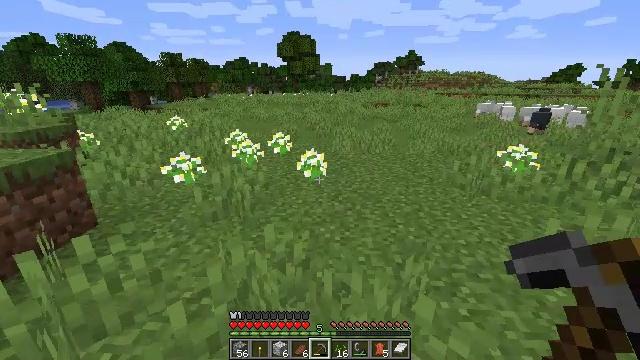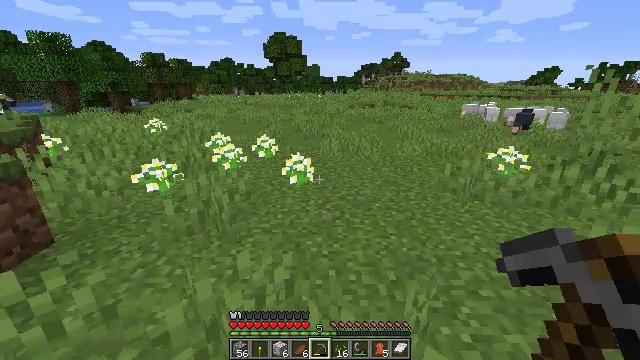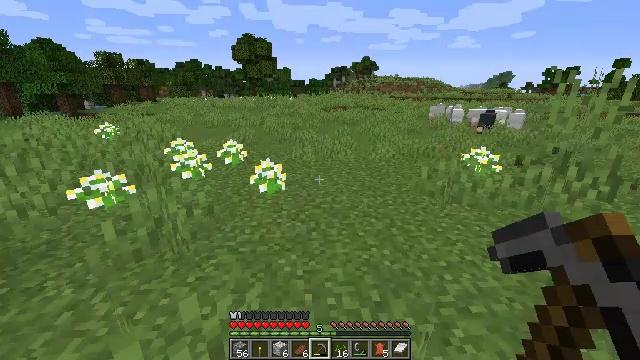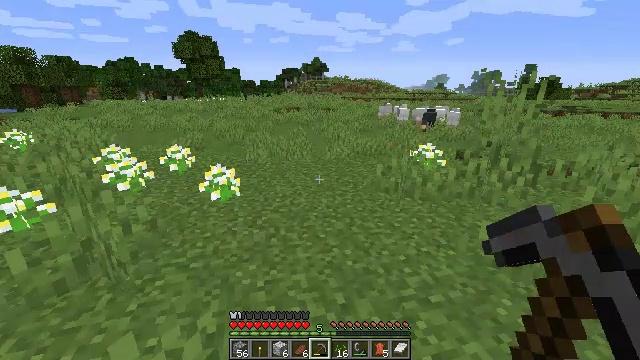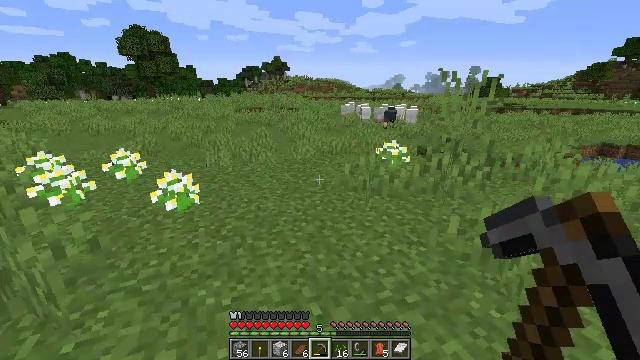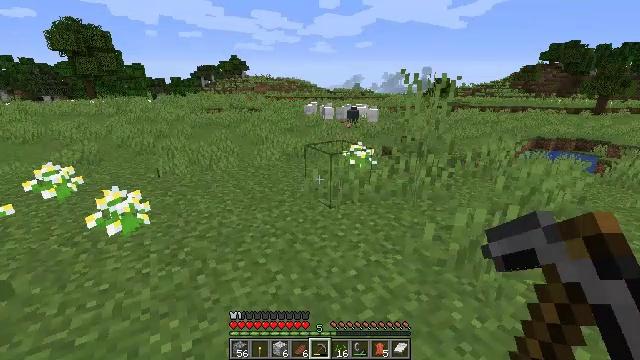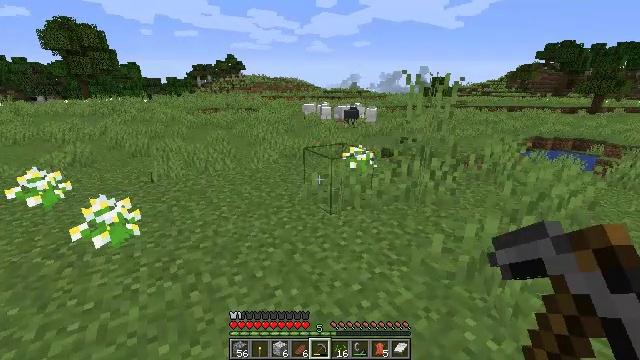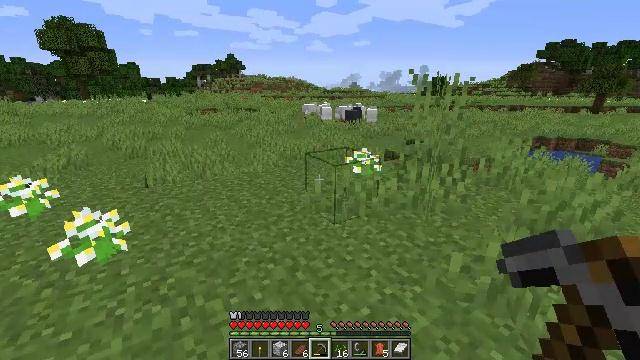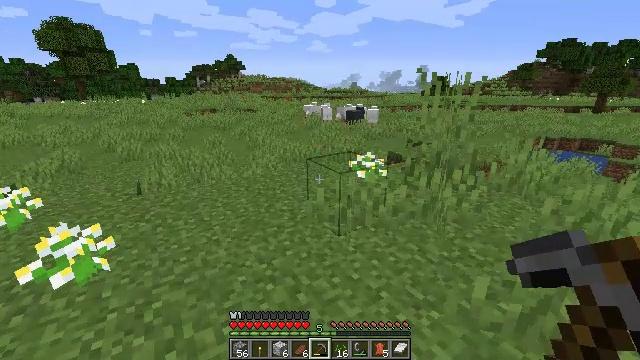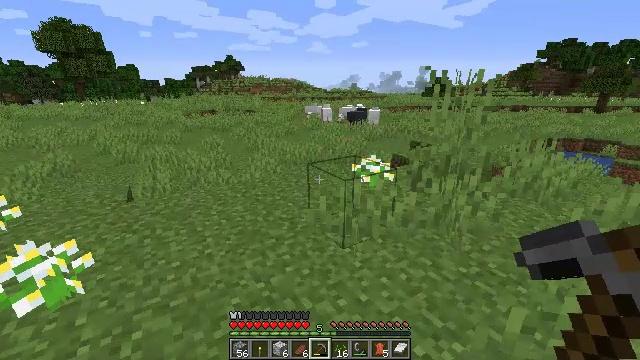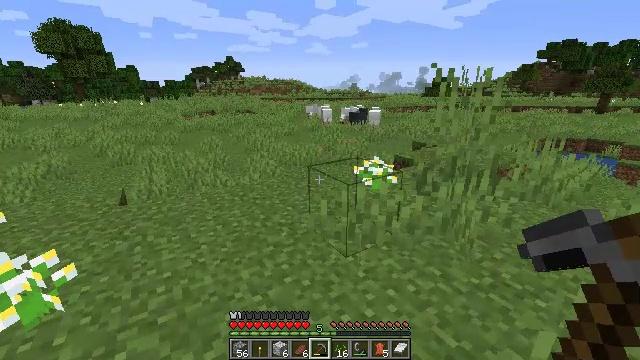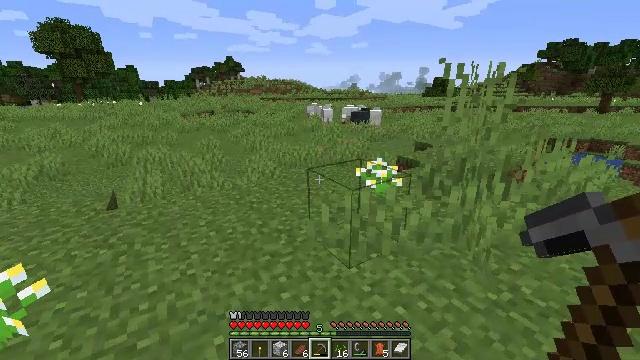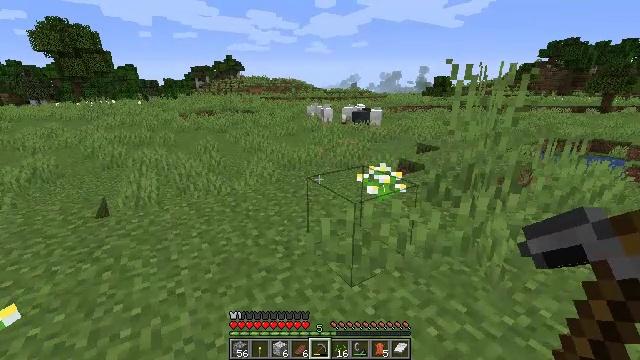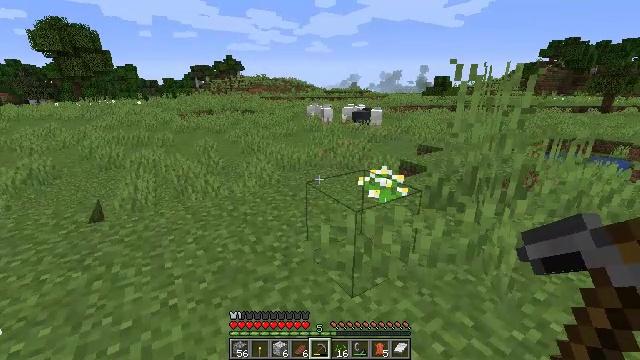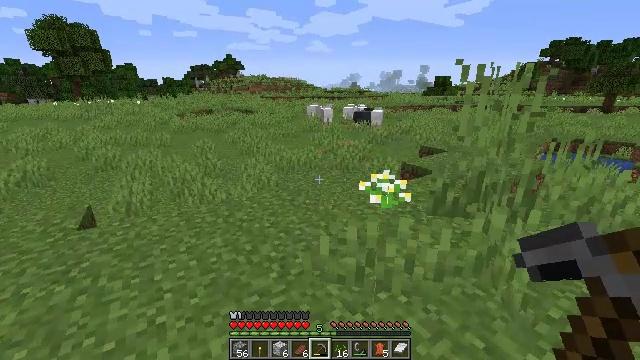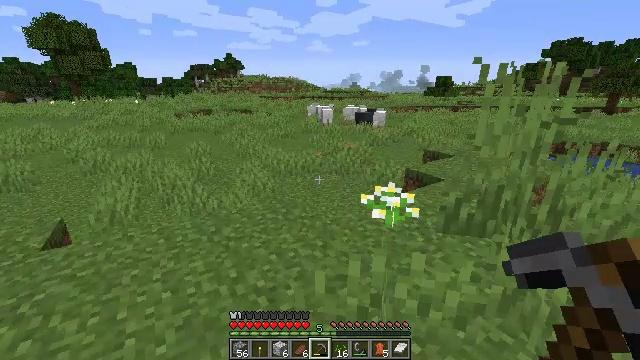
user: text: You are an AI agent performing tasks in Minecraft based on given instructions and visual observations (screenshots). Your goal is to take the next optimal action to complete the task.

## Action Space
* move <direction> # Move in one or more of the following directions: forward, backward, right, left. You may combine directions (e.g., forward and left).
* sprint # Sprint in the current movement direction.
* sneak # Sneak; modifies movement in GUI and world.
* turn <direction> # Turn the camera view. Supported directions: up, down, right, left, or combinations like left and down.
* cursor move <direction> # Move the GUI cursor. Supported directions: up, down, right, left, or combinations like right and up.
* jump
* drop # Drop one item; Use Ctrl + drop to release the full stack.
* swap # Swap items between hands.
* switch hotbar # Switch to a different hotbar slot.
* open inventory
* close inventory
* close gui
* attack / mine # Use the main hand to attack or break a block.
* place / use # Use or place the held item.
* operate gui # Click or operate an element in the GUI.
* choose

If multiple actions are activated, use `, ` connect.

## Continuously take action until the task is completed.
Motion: motion action
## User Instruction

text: Harvest birch logs from birch trees.
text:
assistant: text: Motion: move forward, turn right
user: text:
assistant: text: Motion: move forward, turn right
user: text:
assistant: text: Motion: move forward, turn right
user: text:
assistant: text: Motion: move forward, turn right
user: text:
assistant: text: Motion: move forward, turn right
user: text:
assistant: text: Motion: move forward
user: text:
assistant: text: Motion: move forward
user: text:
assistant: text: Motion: move forward
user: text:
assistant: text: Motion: move forward
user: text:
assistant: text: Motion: move forward
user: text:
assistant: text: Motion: move forward
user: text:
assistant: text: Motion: move forward
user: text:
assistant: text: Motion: move forward
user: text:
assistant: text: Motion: move forward
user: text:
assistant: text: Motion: move forward
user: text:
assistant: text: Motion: move forward
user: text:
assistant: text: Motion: move forward
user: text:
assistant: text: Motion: move forward
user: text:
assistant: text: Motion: move forward
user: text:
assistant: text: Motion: move forward
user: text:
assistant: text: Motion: move forward
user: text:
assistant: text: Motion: move forward
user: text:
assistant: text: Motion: move forward
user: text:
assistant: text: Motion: move forward
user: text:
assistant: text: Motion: move forward
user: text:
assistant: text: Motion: move forward
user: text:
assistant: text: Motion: move forward
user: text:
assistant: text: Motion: move forward
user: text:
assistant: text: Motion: move forward
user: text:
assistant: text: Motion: move forward